Chest X-ray. View position: PA
Patient age: 45
Patient sex: M
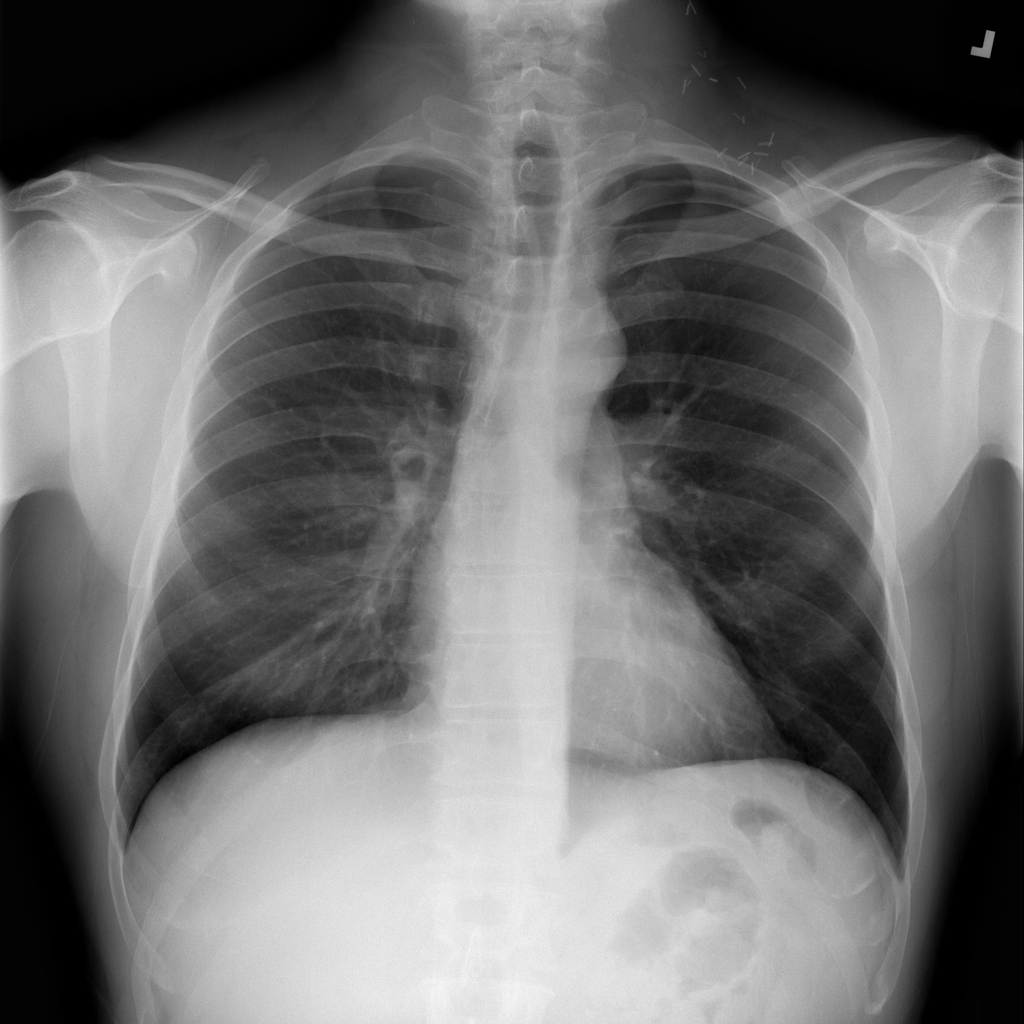
Finding: Pneumothorax